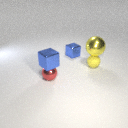
small red metal sphere below small blue metal cube